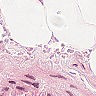
Metastatic tissue present: no